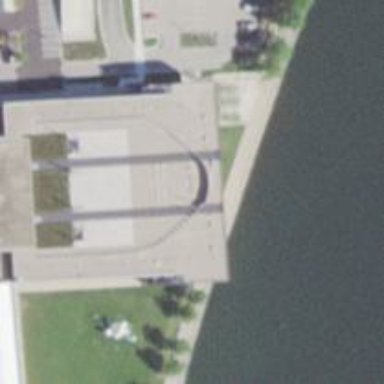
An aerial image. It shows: Contemporary civic building.